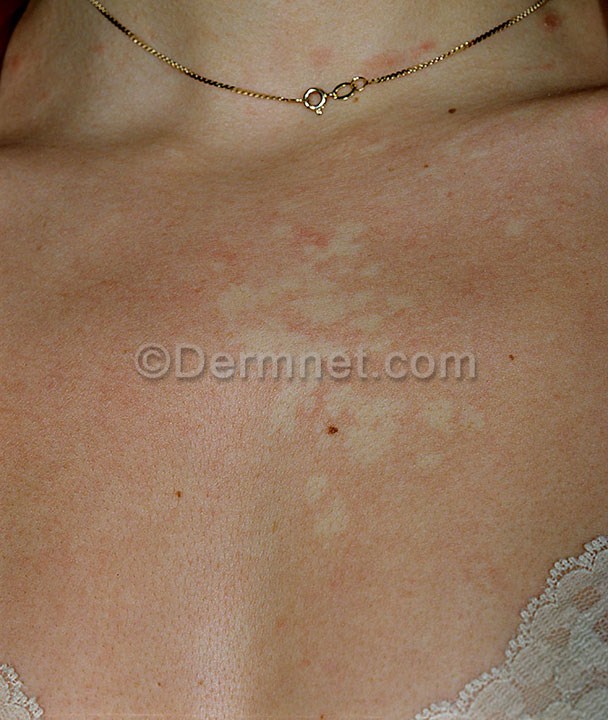
Disease: Light Diseases and Disorders of Pigmentation